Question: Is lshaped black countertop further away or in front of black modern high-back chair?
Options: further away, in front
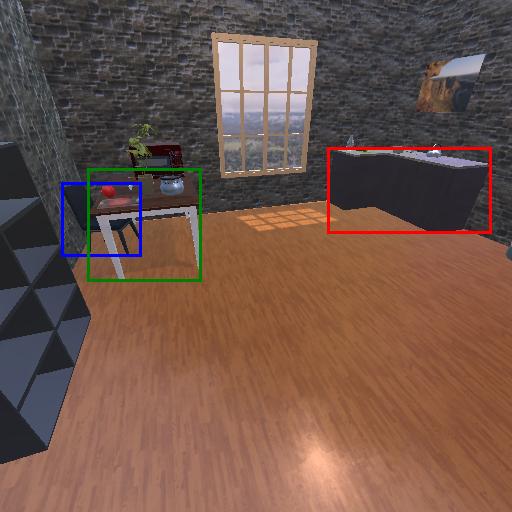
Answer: further away